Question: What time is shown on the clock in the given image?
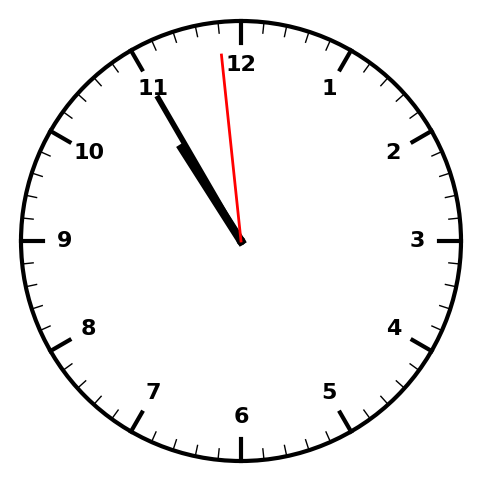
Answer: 10:54:59